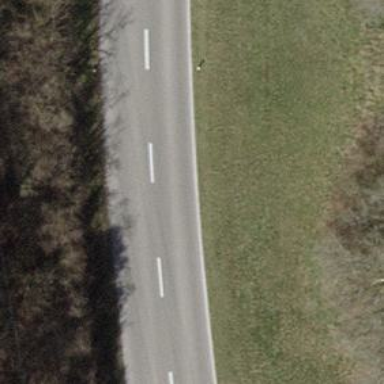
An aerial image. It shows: Tertiary road with asphalt surface.